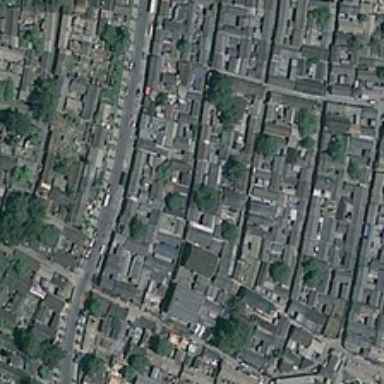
Many gray buildings with some green trees scattered are in a dense residential area .